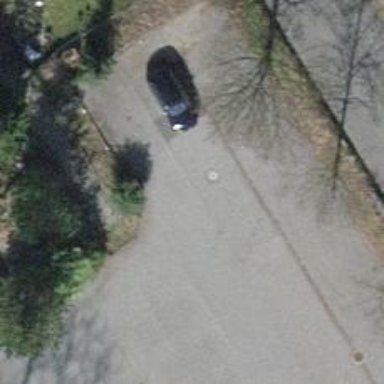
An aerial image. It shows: Parking aisle designated as service road.